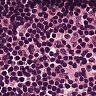
Metastatic tissue present: no